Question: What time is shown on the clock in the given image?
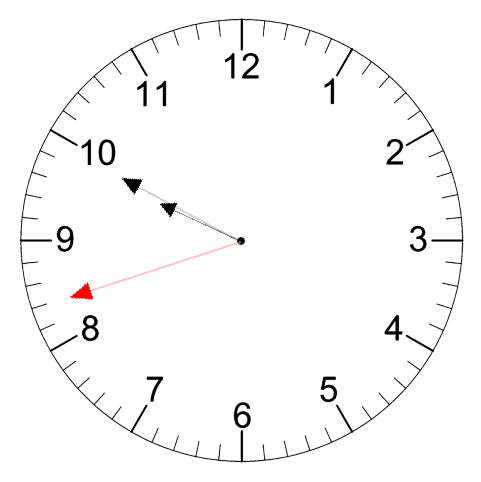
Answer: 09:49:42